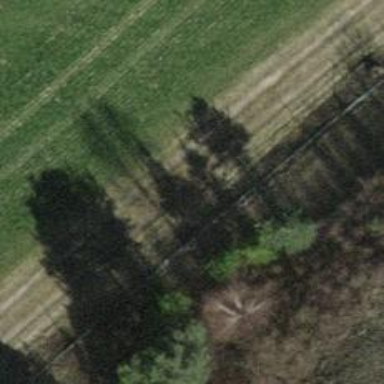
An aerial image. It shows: Track with compacted grade3 surface.